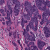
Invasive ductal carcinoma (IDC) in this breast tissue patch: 0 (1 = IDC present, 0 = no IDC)